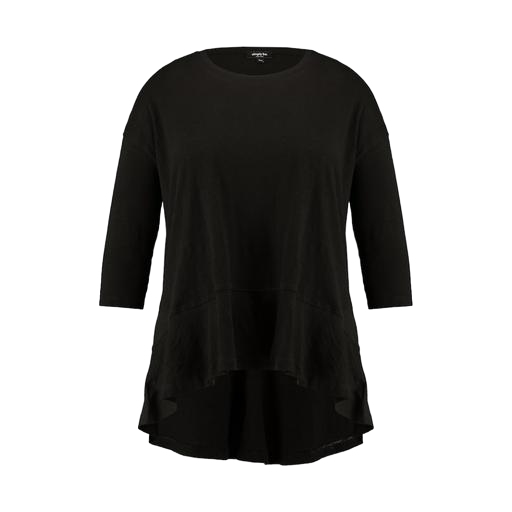
black plus size high-low top only macy, high-low hem t-shirt, loose fit t-shirt, white background